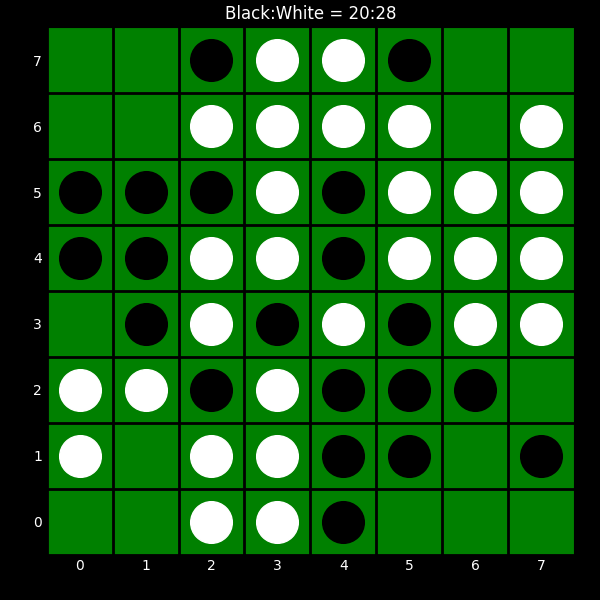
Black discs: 20
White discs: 28